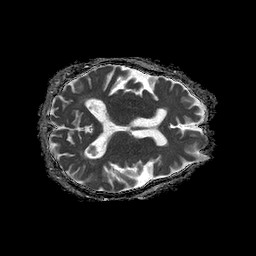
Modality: ADC
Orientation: axial
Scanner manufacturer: philips
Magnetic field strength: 1.5 T
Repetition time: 4.6 s
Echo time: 0.08941 s